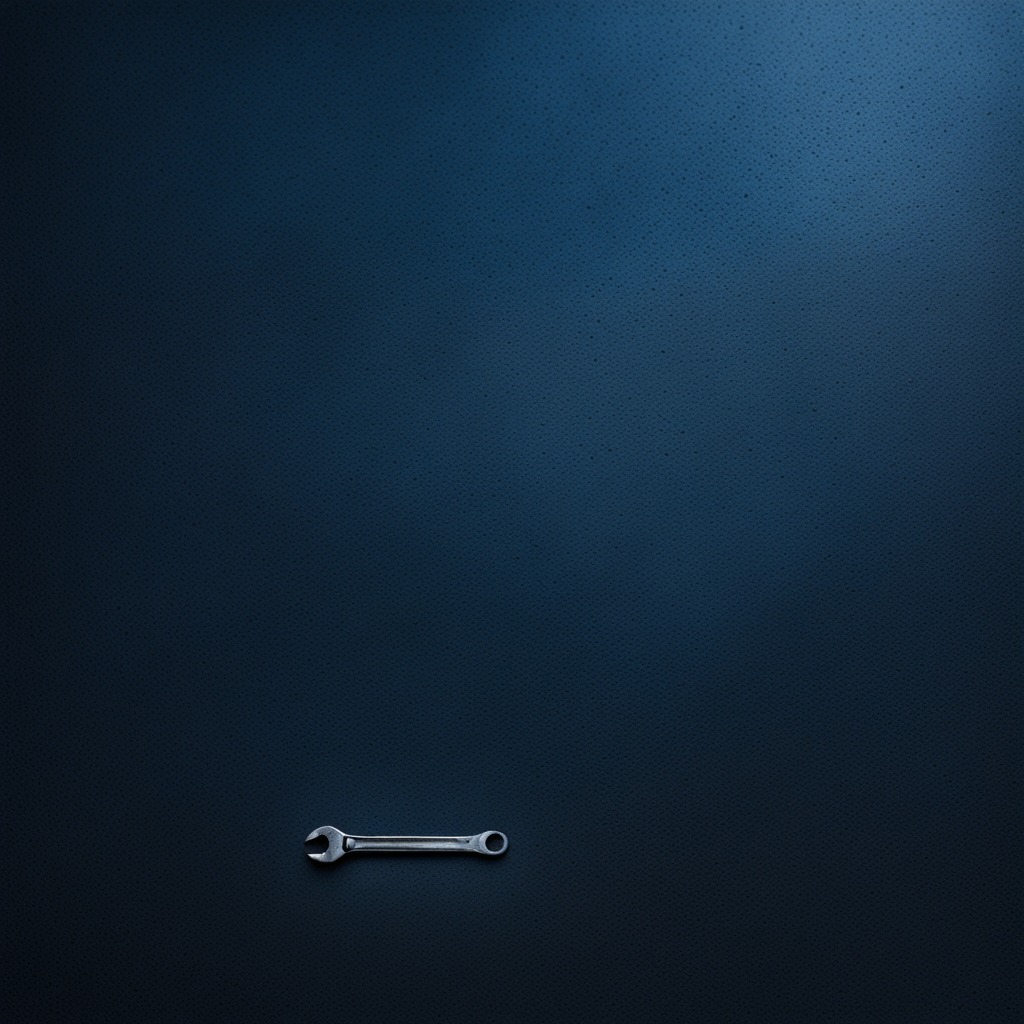
An wrench lies on the clean granite tabletop covered with a blue rubber mat inside a workshop at night dim ambient light soft shadows worn but beneath the mat